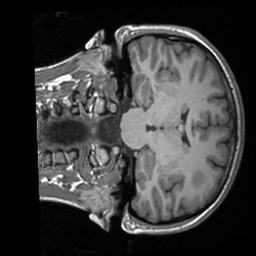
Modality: T1w
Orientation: coronal
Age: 18
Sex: female
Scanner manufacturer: siemens
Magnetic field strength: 3 T
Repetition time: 1.9 s
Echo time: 0.00226 s